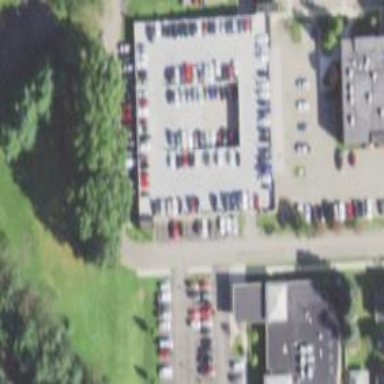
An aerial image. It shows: Multi-storey parking building.